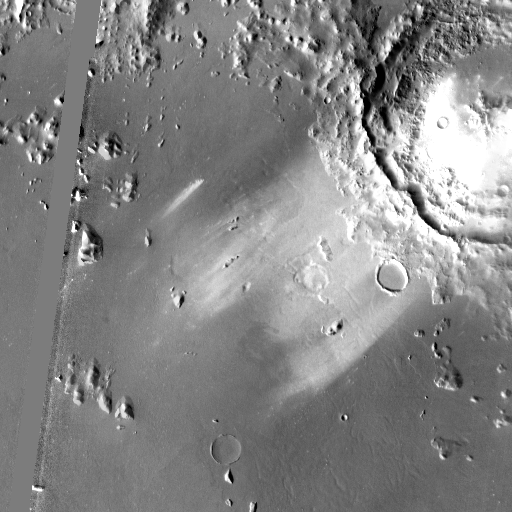
Crater classes present: Background, Other, Buried